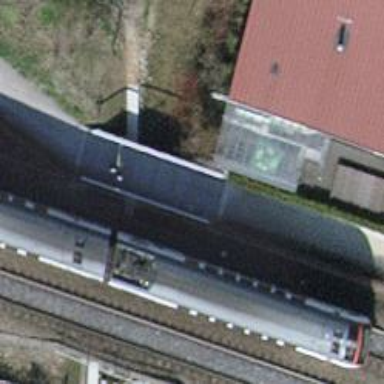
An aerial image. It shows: Boardwalk path crossing over the road.